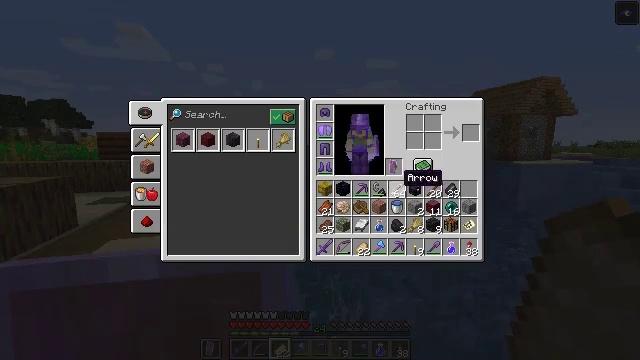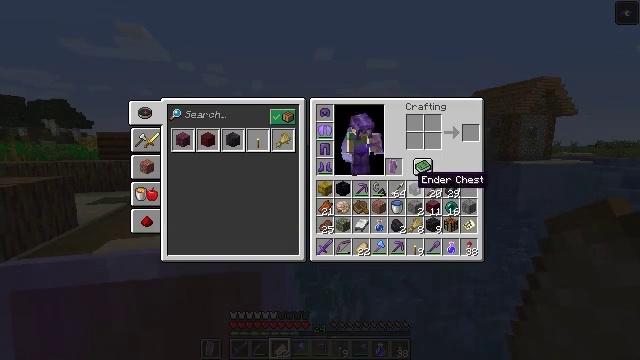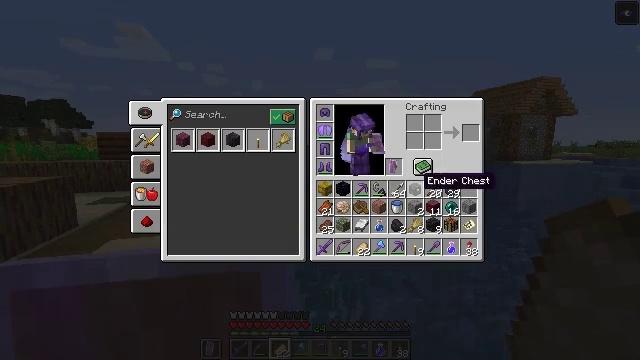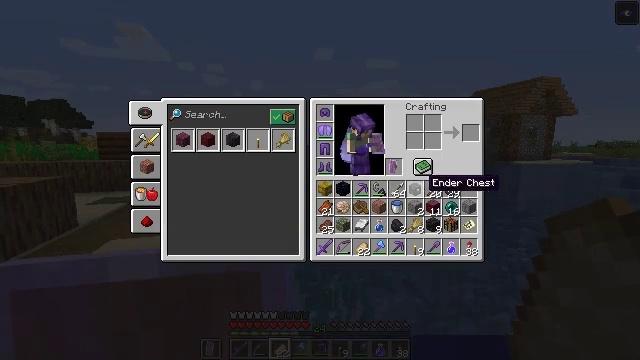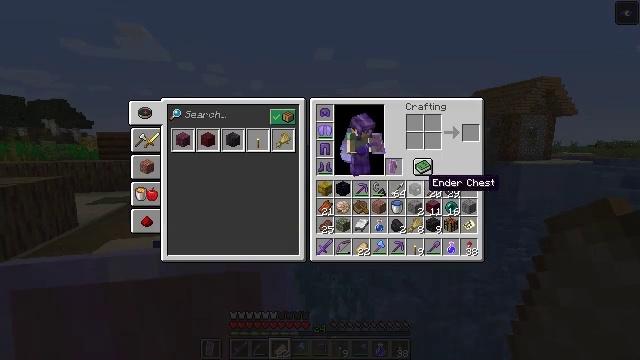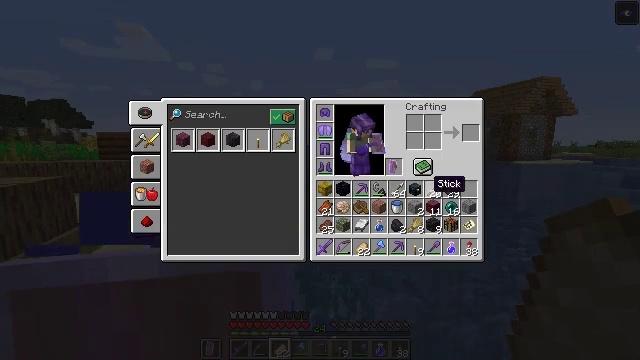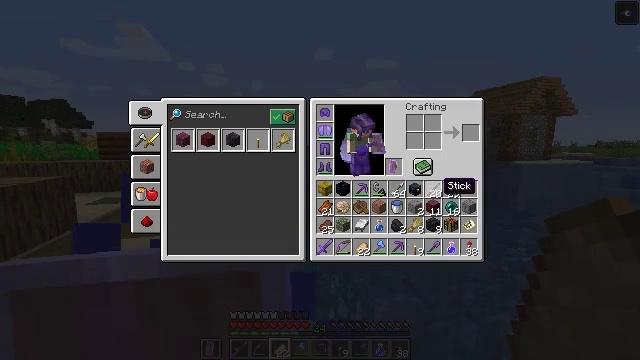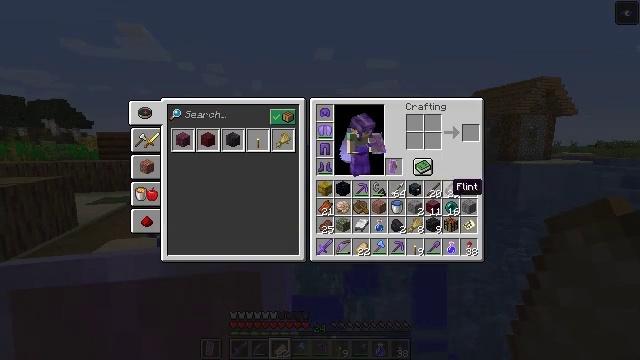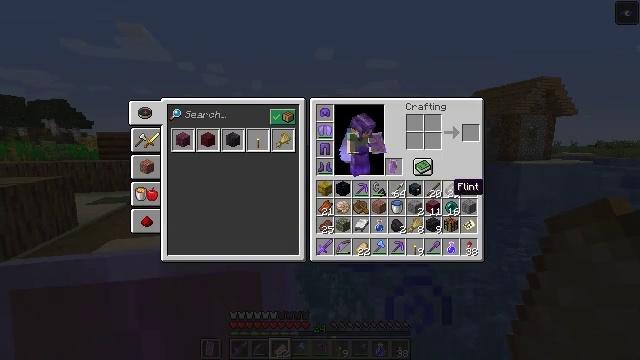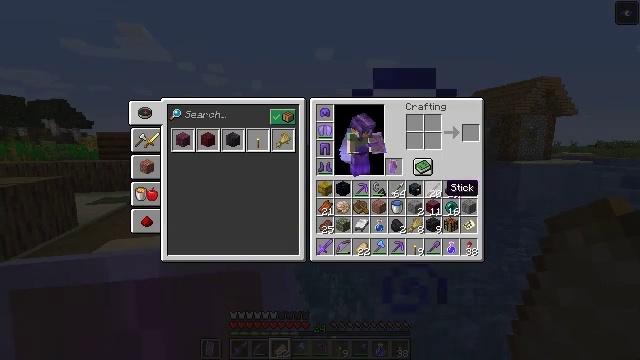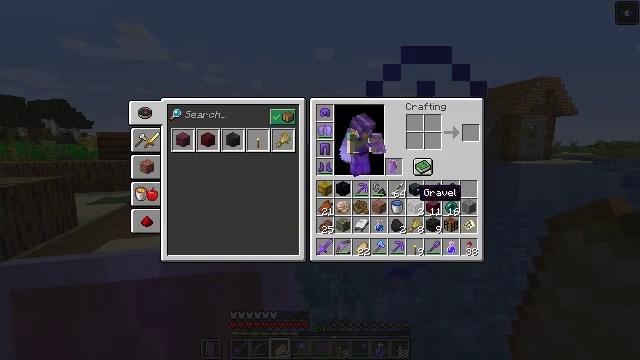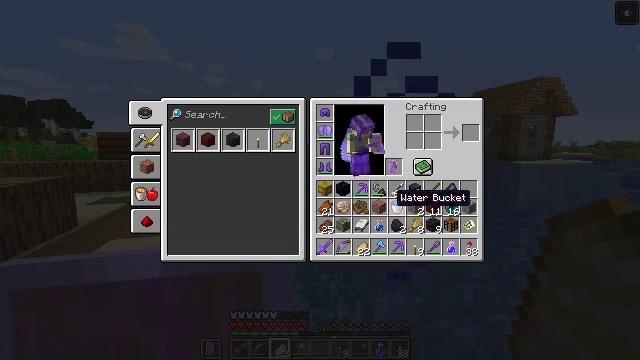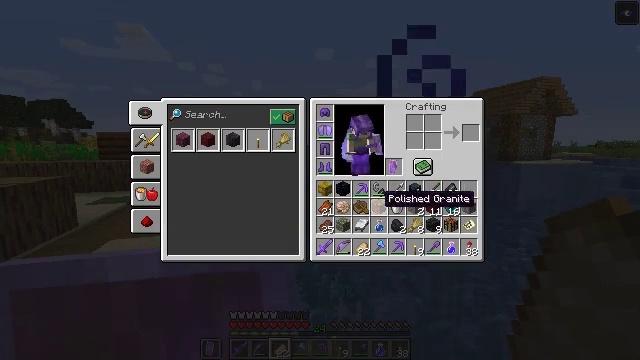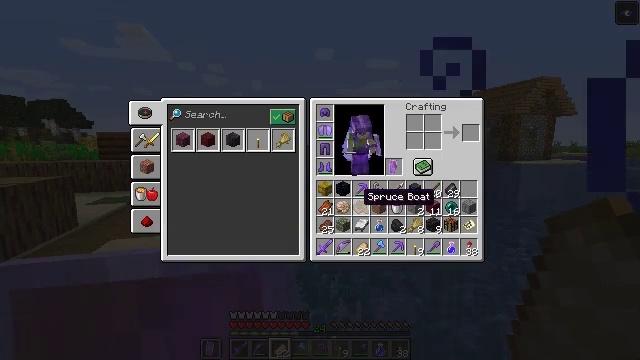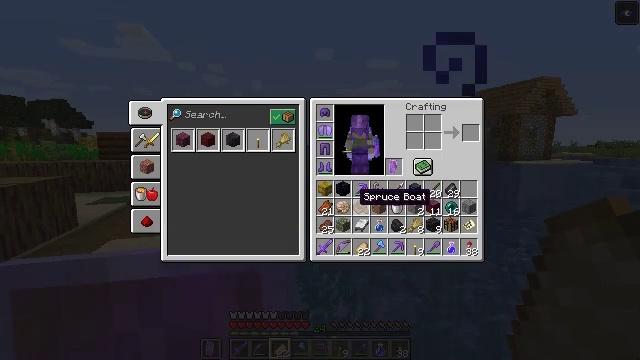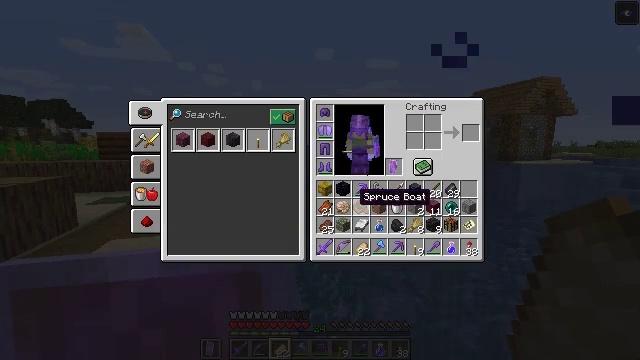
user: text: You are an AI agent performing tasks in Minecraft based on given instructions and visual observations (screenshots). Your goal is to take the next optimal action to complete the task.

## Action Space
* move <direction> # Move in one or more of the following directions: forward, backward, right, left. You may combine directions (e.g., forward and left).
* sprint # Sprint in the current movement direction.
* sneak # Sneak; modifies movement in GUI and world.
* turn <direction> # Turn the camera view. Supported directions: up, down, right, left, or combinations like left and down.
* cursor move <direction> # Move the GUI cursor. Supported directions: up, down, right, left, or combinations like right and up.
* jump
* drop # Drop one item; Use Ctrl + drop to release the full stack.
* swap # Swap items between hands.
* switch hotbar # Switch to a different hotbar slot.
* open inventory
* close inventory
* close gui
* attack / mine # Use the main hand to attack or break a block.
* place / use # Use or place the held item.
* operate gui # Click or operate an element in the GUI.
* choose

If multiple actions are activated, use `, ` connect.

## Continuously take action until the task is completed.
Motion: motion action
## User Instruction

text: Remove a polished granite block from the inventory.
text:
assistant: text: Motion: turn right
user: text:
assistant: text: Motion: no_op
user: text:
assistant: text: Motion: no_op
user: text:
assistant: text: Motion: no_op
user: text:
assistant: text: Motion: no_op
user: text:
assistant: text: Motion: turn right
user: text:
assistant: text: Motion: turn right
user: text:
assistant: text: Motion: no_op
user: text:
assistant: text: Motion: no_op
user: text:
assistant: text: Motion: turn left
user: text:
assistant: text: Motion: turn left
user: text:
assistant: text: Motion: turn left
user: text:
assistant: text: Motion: turn left
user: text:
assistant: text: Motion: no_op
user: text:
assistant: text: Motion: no_op
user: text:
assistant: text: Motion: turn right
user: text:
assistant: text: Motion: turn right
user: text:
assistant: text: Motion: no_op
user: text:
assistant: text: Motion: no_op
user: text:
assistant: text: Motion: no_op
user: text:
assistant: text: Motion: no_op
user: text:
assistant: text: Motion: attack / mine
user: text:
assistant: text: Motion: attack / mine
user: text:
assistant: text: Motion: attack / mine
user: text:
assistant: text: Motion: attack / mine
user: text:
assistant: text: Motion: turn right and up
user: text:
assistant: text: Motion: turn right and up
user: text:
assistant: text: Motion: turn right and up
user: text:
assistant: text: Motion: attack / mine
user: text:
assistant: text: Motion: attack / mine